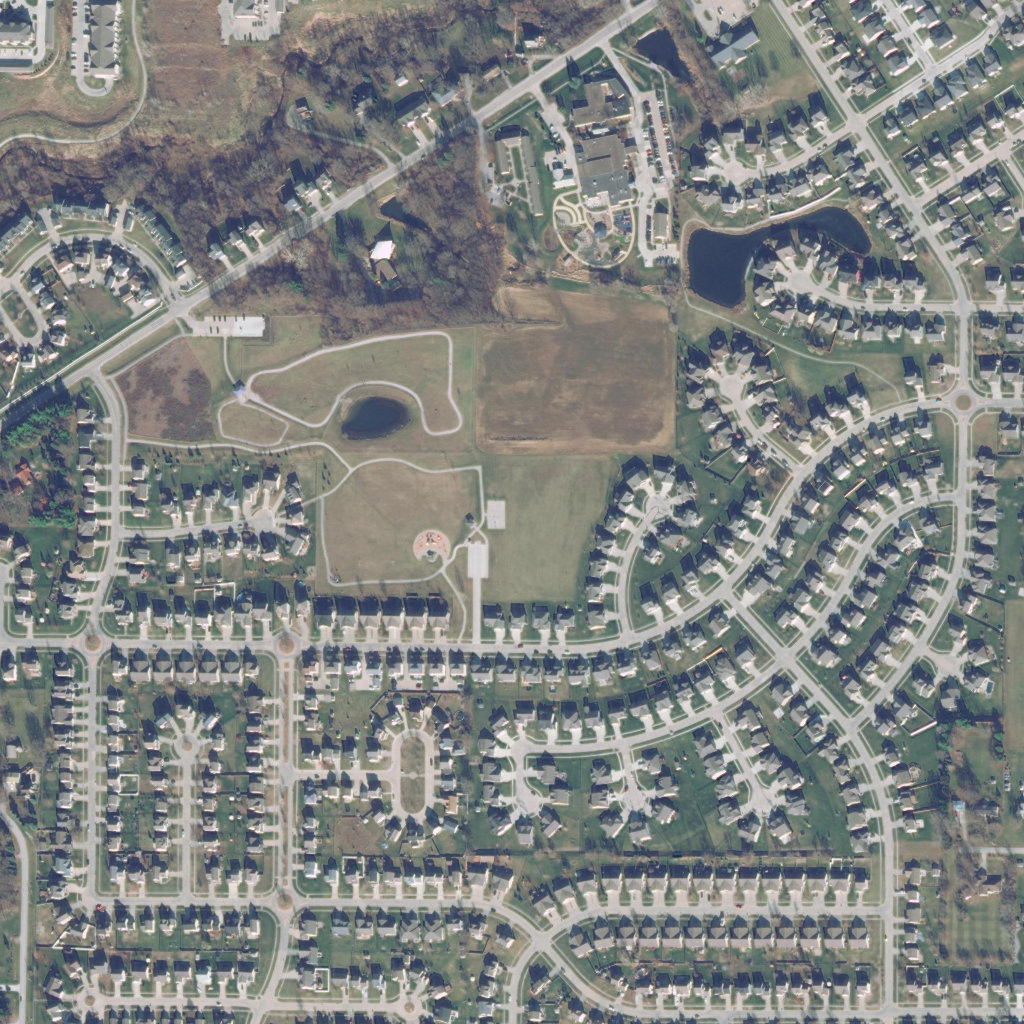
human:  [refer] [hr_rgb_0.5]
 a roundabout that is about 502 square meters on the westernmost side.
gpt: <box>[[7, 60, 10, 64, 0]]</box>

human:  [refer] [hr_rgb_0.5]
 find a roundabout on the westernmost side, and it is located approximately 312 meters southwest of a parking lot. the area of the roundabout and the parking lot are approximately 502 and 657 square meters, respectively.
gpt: <box>[[7, 61, 10, 64, 0]]</box>